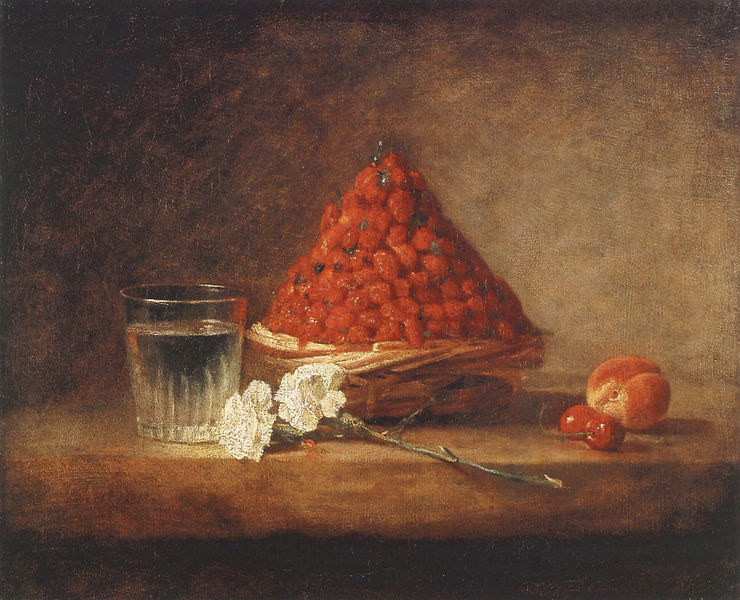
Titel: Korb mit Walderdbeeren
Künstler: Jean-Baptiste Siméon Chardin
Institution: Privatsammlung, Paris
Schlagwörter: gemälde, schatten, wasser, weiß, blume, braun, glas, holz, licht, tisch, blüten, obst, rose, rot, schale, weide, frucht, früchte, stilleben, stillleben, korb, kirchen, kante, kirschen, gemalt, beeren, erdbeeren, nelke, pfirsich, stapel, beere, nelken, pyramide, kirsche, gehäuft, glas wasser, erbeeren, weiße blume, rote früchte